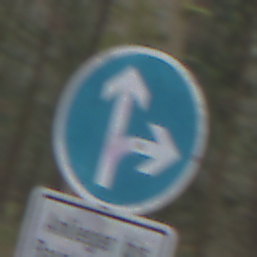
Verkehrszeichen: VorgeschriebeneFahrtrichtungGeradeausOderRechts
Zusatzzeichen unten: SonstigeFahrzeugePersonengruppenFrei3
Umgebung: Outdoor, Nature
Tageszeit: Midday
Wetter: Overcast
Licht: Natural
Jahreszeit: NotSpecified
Kontrast: LowContrast